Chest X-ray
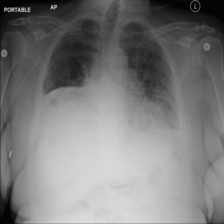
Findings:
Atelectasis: negative
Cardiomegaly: negative
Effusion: negative
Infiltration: negative
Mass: negative
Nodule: negative
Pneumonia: negative
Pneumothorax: negative
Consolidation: negative
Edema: negative
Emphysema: negative
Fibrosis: negative
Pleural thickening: negative
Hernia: negative